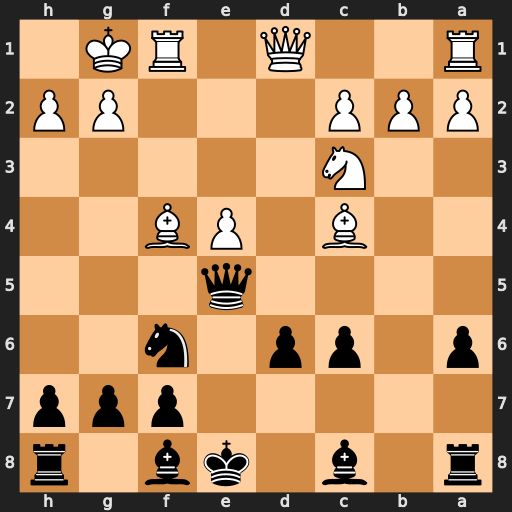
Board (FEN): r1b1kb1r/5ppp/p1pp1n2/4q3/2B1PB2/2N5/PPP3PP/R2Q1RK1
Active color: b
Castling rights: kq
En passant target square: -
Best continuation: Qc5+ Kh1 Qxc4